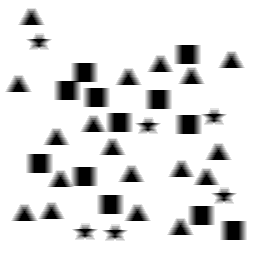
Squares: 12
Triangles: 18
Stars: 6
Total shapes: 36